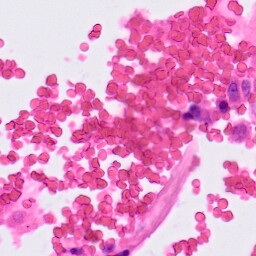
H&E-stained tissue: Lung